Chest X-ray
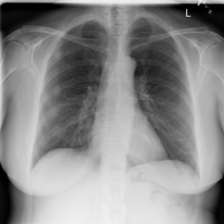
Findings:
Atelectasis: positive
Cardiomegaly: negative
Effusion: negative
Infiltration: negative
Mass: negative
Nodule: negative
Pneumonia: negative
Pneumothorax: negative
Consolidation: negative
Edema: negative
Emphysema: negative
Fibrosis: negative
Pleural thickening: negative
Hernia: negative